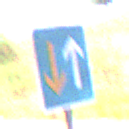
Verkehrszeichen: VorrangVorGegenverkehr
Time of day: Midday
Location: Roofed (Underpass)
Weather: Clear
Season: NotSpecified
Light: Natural